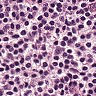
Metastatic tissue present: no